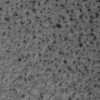
Label: not_dusty